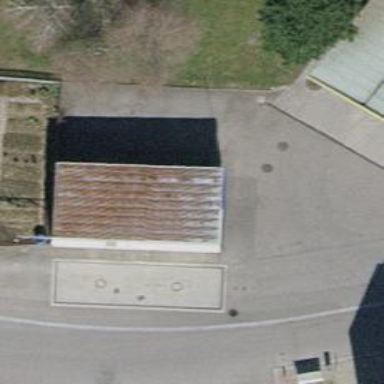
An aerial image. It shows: Car wash facility.